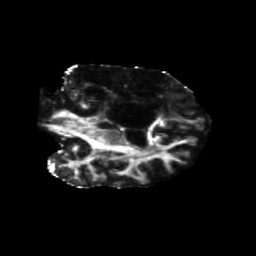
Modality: FA
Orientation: coronal
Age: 48
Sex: male
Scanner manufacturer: siemens
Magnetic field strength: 3 T
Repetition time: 5.25 s
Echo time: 0.08 s